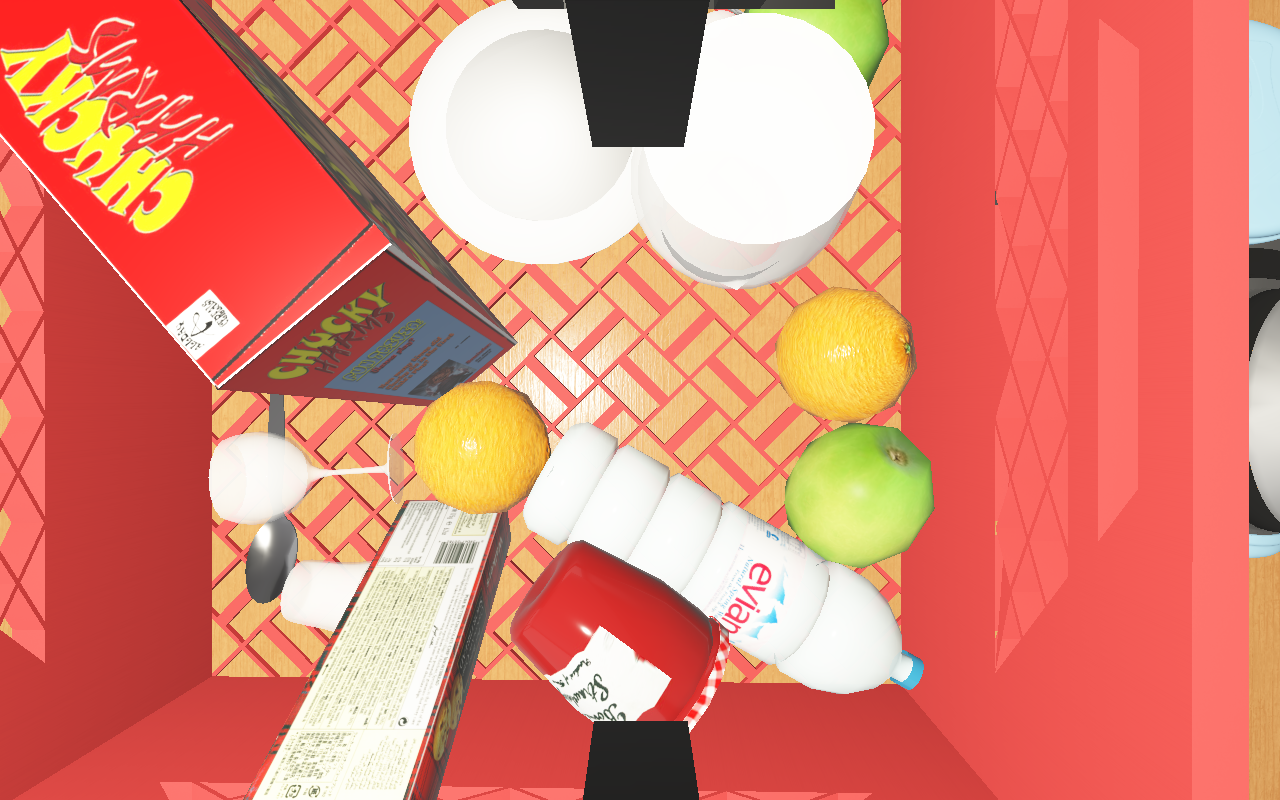
Objects in the scene:
carafe
water bottle
apple
orange
orange
spoon
glass
wineglass
biscuit box